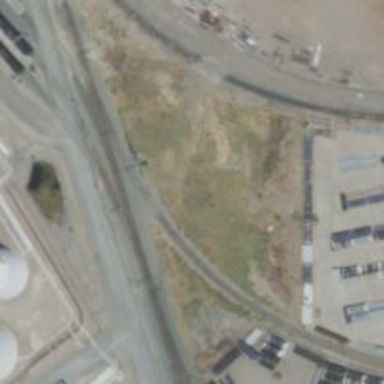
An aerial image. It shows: Rail spur service.